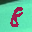
Label: 8